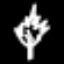
Label: leaf